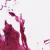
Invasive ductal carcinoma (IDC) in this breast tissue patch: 0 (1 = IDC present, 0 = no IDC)